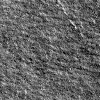
Atmospheric dust classification: not_dusty